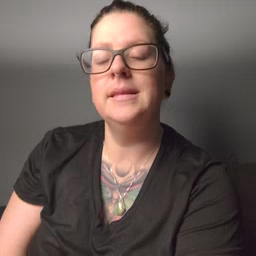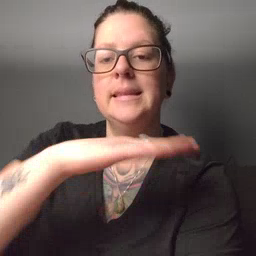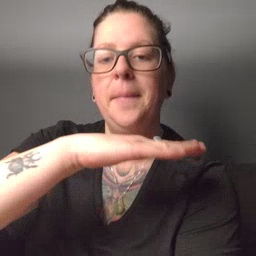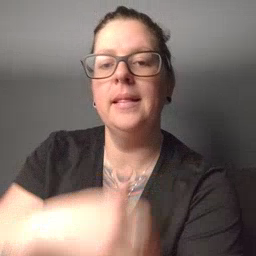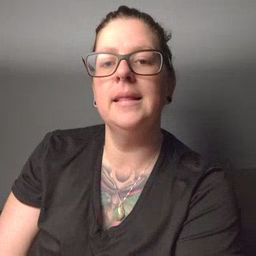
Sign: table